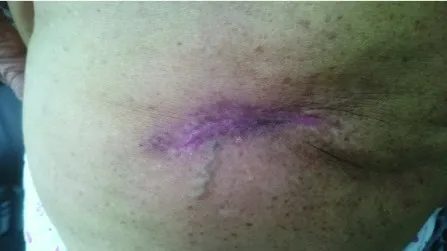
Large atrophic, deppressed scar on the gluteal region one month following treament.
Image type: medical_photograph (skin_photograph)